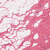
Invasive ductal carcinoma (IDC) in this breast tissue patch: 0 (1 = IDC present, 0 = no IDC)